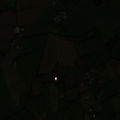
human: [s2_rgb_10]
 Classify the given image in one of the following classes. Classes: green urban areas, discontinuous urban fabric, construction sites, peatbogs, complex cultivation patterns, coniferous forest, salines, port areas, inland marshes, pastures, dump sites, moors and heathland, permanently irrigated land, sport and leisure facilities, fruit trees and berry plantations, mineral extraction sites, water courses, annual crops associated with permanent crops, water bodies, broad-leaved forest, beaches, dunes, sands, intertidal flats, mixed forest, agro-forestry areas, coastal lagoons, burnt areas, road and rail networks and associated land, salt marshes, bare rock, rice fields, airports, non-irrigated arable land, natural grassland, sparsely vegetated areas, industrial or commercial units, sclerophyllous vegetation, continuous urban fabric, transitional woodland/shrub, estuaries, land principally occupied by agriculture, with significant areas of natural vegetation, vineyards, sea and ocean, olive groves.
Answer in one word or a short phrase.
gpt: pastures